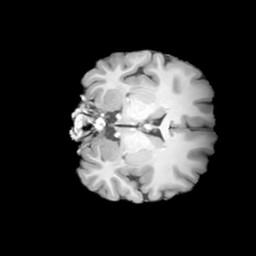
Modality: T1w
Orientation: coronal
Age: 20
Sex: female
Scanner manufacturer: siemens
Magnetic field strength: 3 T
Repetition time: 2 s
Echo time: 0.0024 s